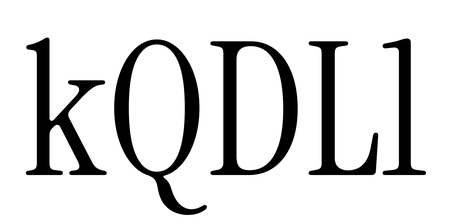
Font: InstrumentSerif-Regular